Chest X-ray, PA view. Patient: 16 years old, sex M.
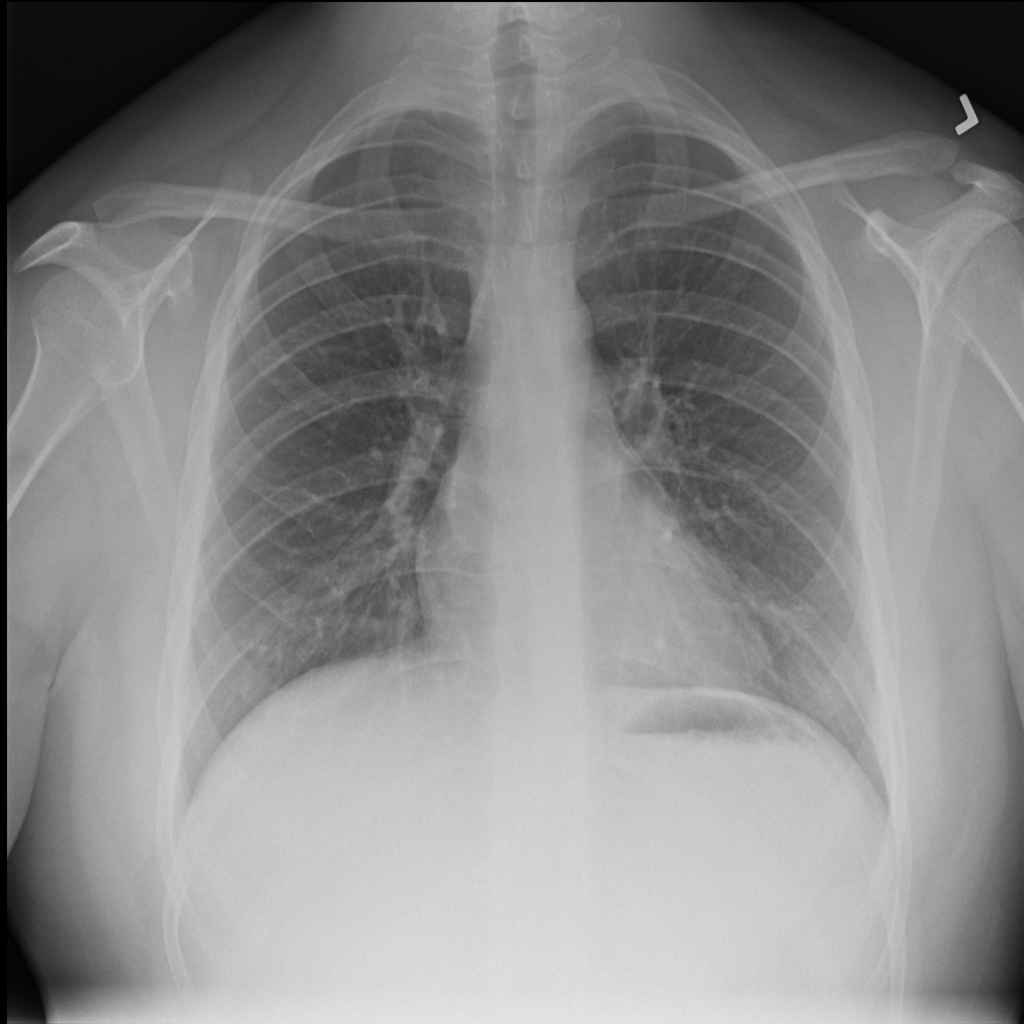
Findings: No Finding